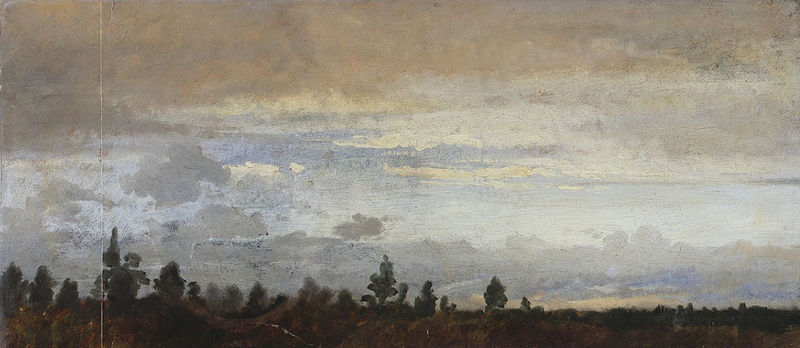
Titel: Bewölkter Abendhimmel
Künstler: Johann Wilhelm Schirmer
Standort: Karlsruhe
Institution: Staatliche Kunsthalle Karlsruhe
Schlagwörter: baum, blau, dunkel, gemälde, gewitter, himmel, schatten, weiß, wolken, aquarell, bäume, gelb, grün, impressionismus, landschaft, menschen, stadt, abend, ausschnitt, braun, bunt, grau, hell, licht, nacht, orange, pastell, schwarz, skizze, zeichnung, ausblick, gras, rasen, rot, tiere, weg, wiese, wolke, beige, malerei, alt, barock, böse, stein, steine, weit, bild, holland, öl, dämmerung, ebene, erde, feld, ferne, horizont, häuser, hügel, morgen, natur, norden, sonnenaufgang, strauch, weite, büsche, flach, flachland, gebüsch, pastos, rauch, sonne, boden, land, dunkelheit, pflanze, pflanzen, rosa, tal, wald, bewölkt, hellblau, ruhe, düster, italien, studie, moderne, abends, acker, warm, farben, fläche, gipfel, kette, leer, sonnenlicht, dorf, eben, nebel, sonnenuntergang, tag, kahl, klein, nautr, herbst, idylle, silhouette, damm, friedrich, romantik, tannen, ölgemälde, luft, querformat, sturm, turner, untergang, wetter, duktus, impressionistisch, melancholie, deutsch, stimmung, lichteinfall, ölfarbe, abendrot, gründ, silouette, menschenleer, abendstimmung, leuchten, impression, waldrand, panorama, regen, heide, linie, moos, wälder, lichtung, acryl, abendhimmel, quer, leinwand, fichte, tanne, entwurf, pinsel, flora, pinselstrich, trüb, scherenschnitt, landschaftsbild, bewachsen, verwischt, kiefer, malerisch, blauer himmel, moor, karg, dramatik, rötlich, nadelbäume, fichten, atmosphäre, balu, breit, goethe, baumwipfel, wipfel, schafe, knick, baumspitzen, kratzer, leonardo da vinci, morgens, bruch, länglich, wölkchen, beschädigt, öd, wolkenstudie, norddeutsch, stdt, landschaftstudie, asd, horziont, uebersicht, g, a, d, as, hiommel, landsschaft, abendestimmung, graue wolken, sillhouetten, angestückt, asdasdasd, xc, rw, sdggs, sgd, anthigone, graum, dämmung, landsch